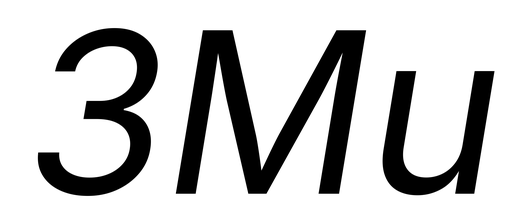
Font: Inter-Italic_Italic